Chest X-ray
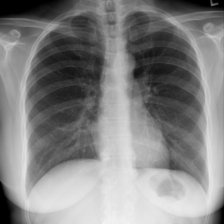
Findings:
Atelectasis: negative
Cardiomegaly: negative
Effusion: negative
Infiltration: positive
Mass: negative
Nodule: negative
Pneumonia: negative
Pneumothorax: negative
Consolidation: negative
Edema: negative
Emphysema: negative
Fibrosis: negative
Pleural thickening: negative
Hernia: negative